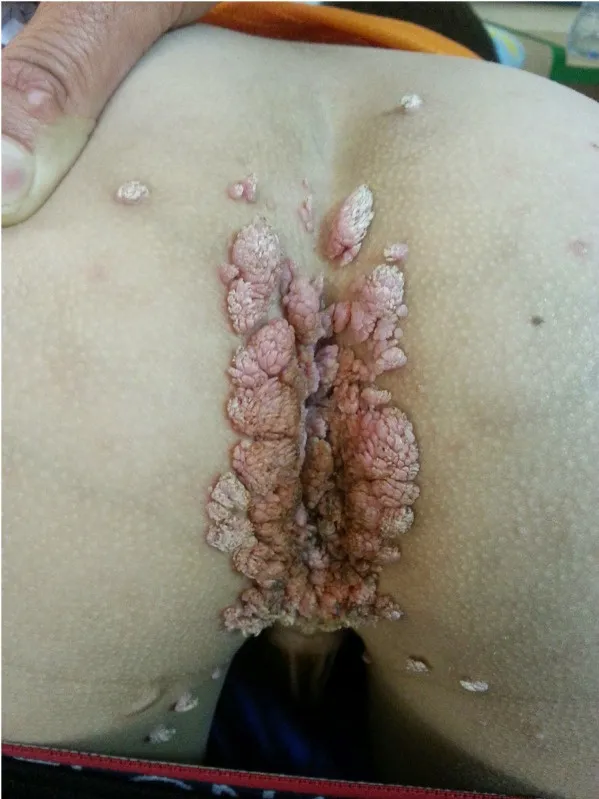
Diffuse widespread pink-gray verrucous exophytic papules and plaques on the perianal and perigenital regions of a 14-year-old boy with X-linked SCID, consistent with condyloma acuminata. SCID, severe combined immunodeficiency.
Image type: medical_photograph (other_medical_photograph)